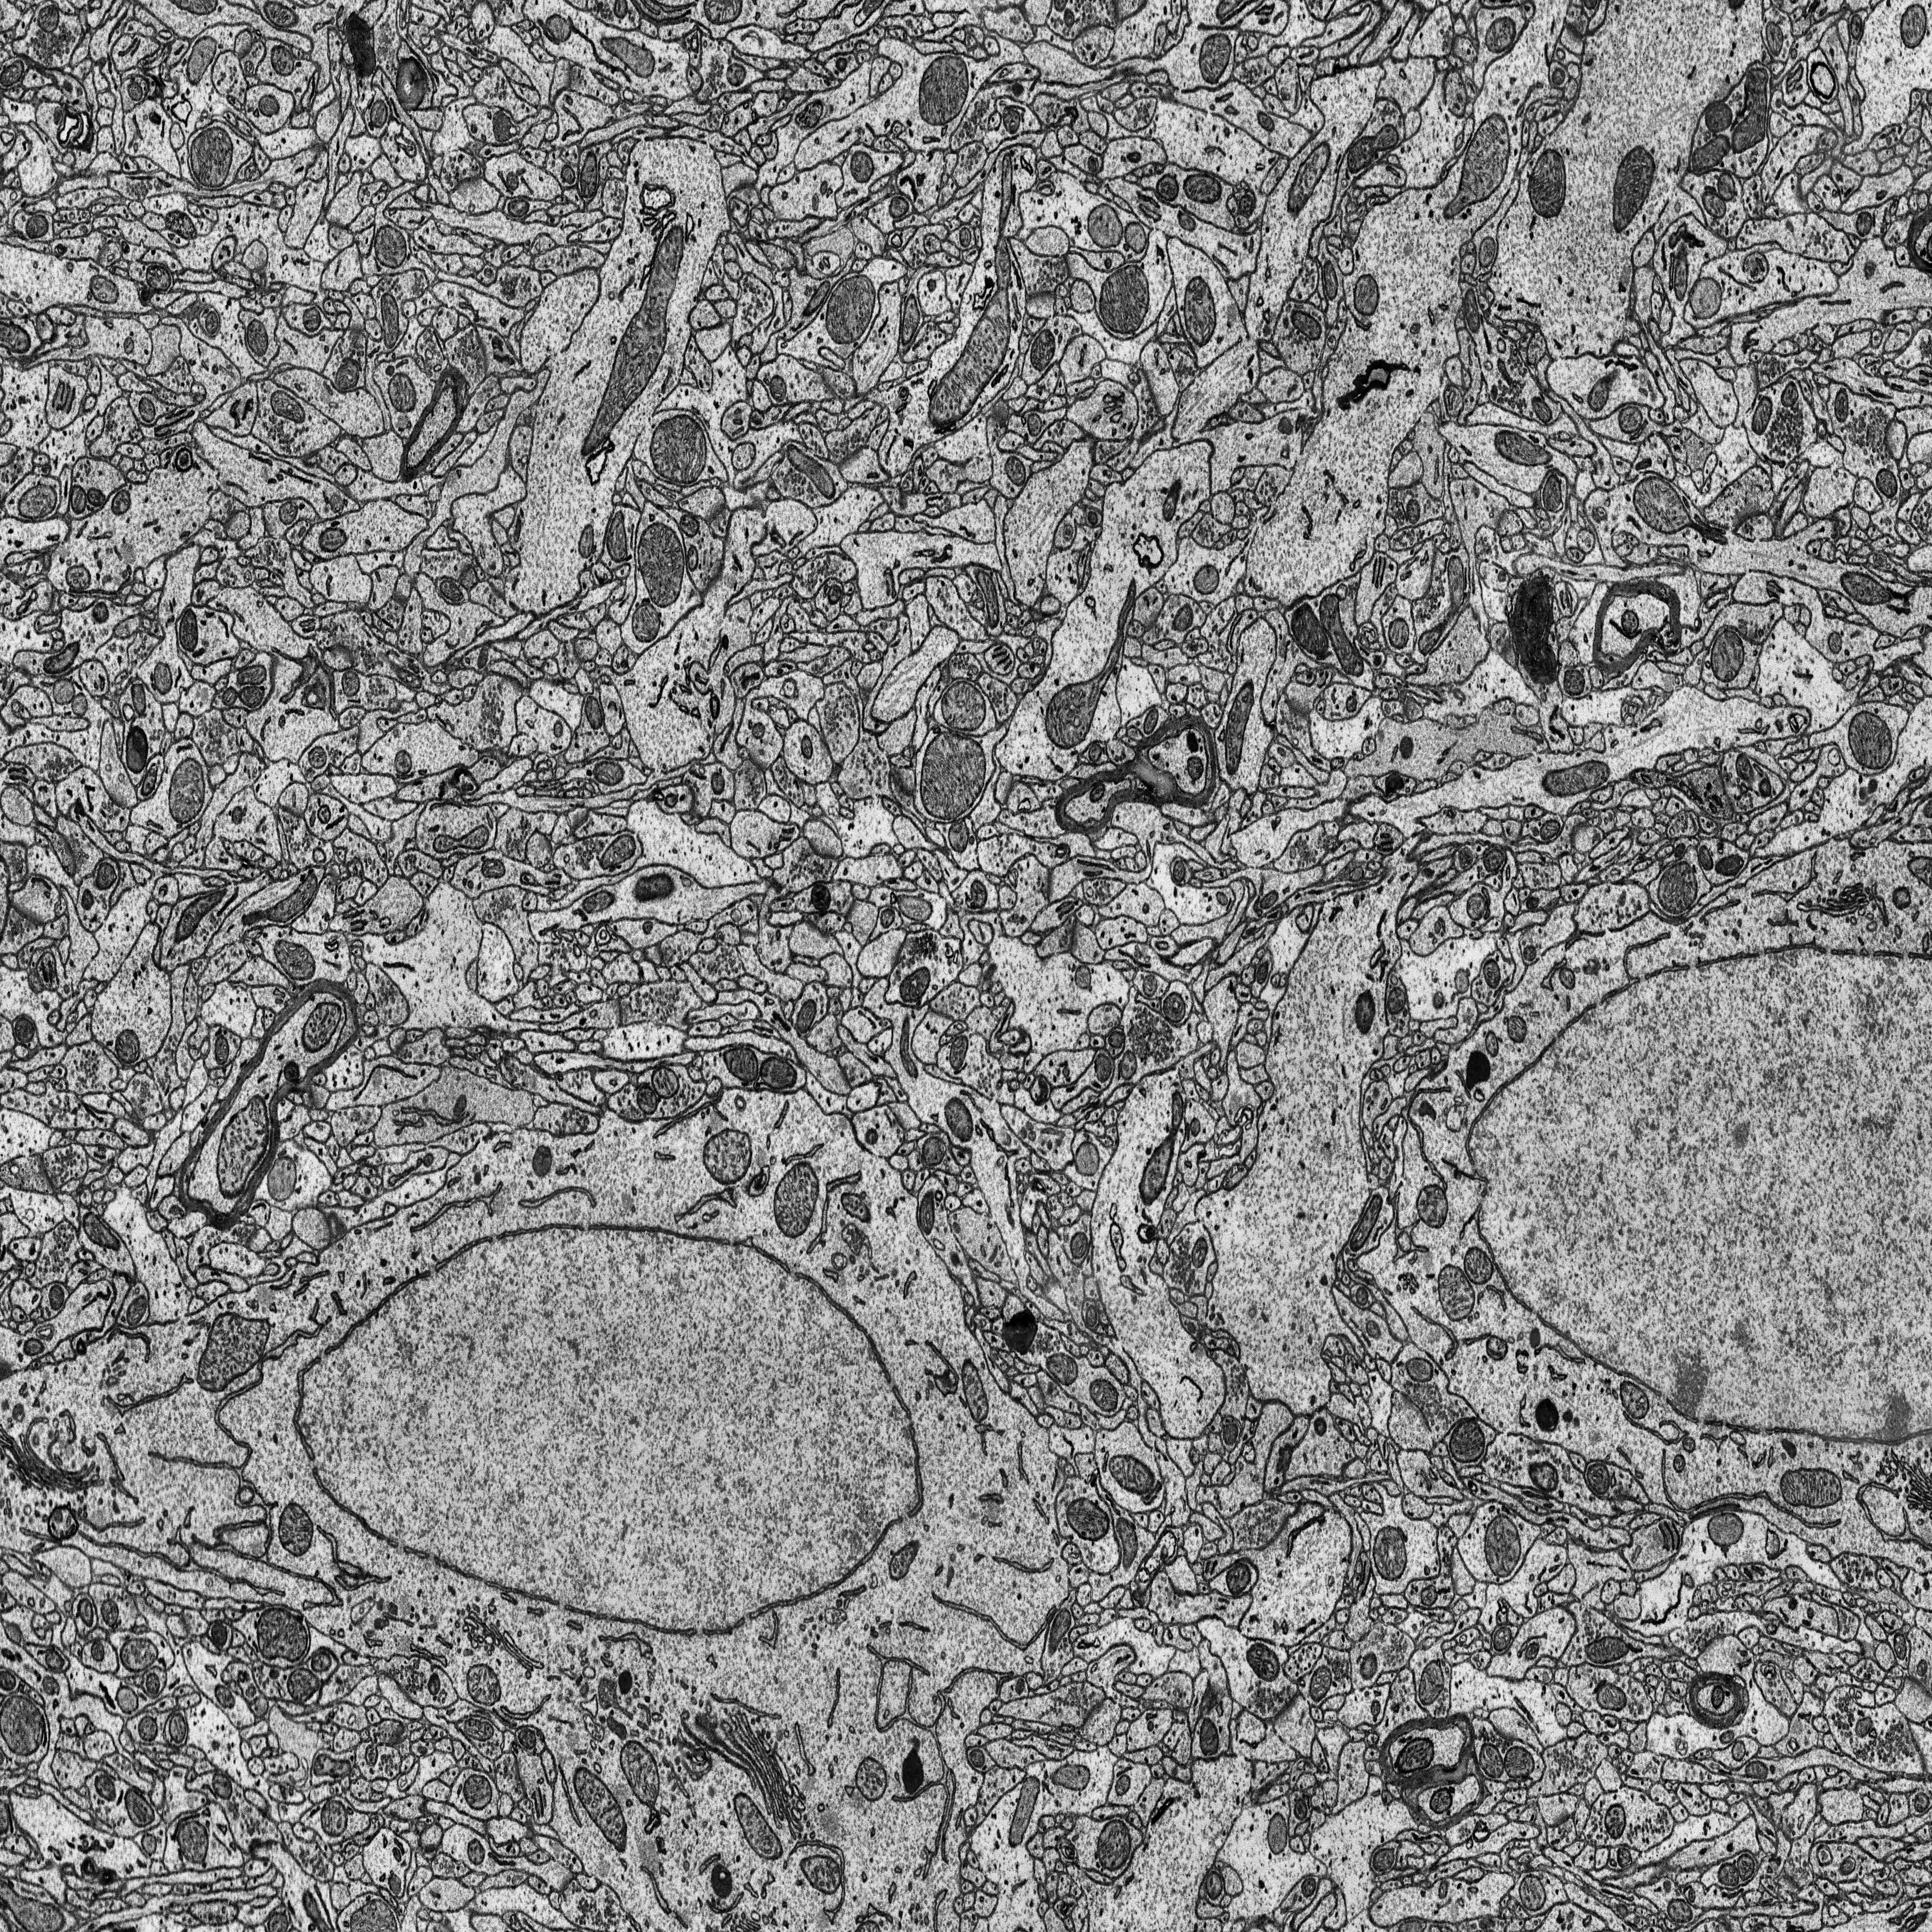
Electron microscopy slice of rat cortex tissue
Slice depth (z): 235
Mitochondria instances in slice: 371